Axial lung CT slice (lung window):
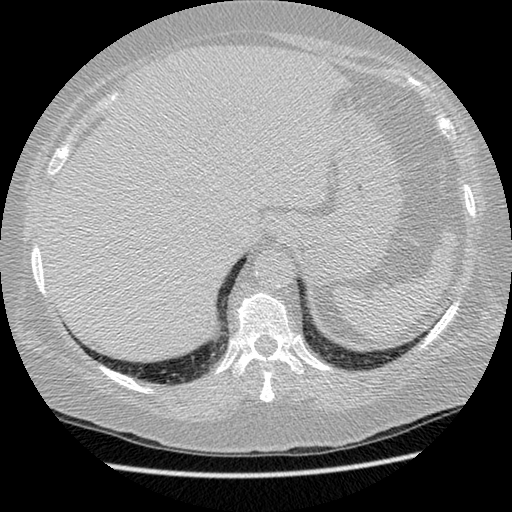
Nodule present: no